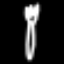
Label: fork